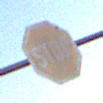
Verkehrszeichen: Stop
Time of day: SunriseSunset
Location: Outdoor (Nature)
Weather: Clear
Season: NotSpecified
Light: Natural